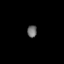
Tissue: prostate
Cell type: Myeloid cells
Senescence score: 0.7406
Nuclear area (px): 117
Mean DAPI intensity: 107.821